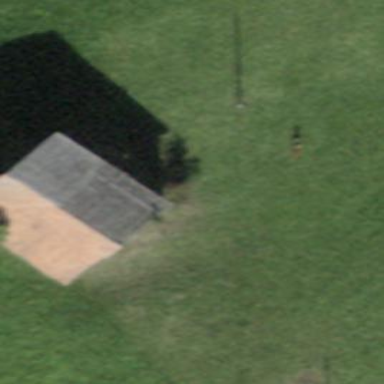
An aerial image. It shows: Barn.